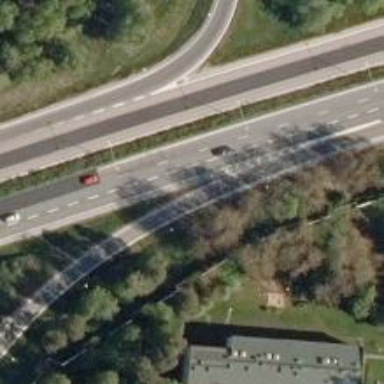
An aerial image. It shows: Asphalt motorway link.